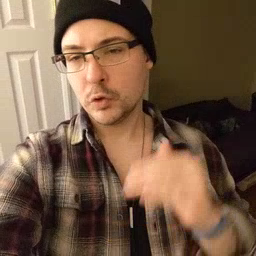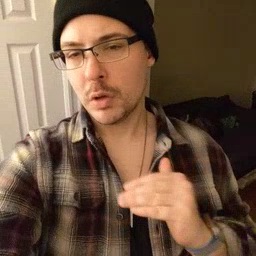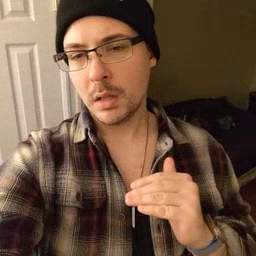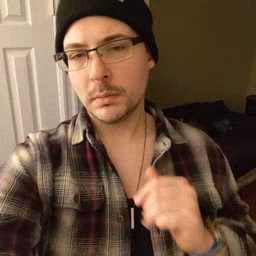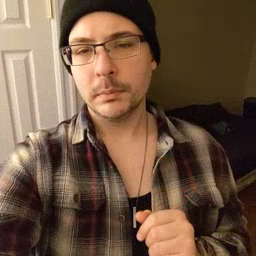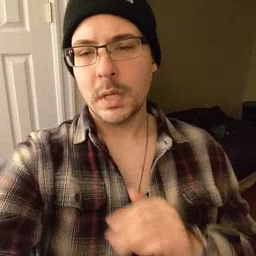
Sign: child